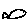
Label: fish